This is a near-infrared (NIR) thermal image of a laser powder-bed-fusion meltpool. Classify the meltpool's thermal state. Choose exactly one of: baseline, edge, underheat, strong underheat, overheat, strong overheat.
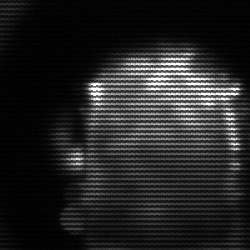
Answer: baseline